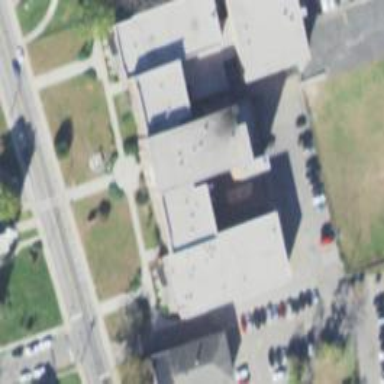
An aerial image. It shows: School building with school amenities.